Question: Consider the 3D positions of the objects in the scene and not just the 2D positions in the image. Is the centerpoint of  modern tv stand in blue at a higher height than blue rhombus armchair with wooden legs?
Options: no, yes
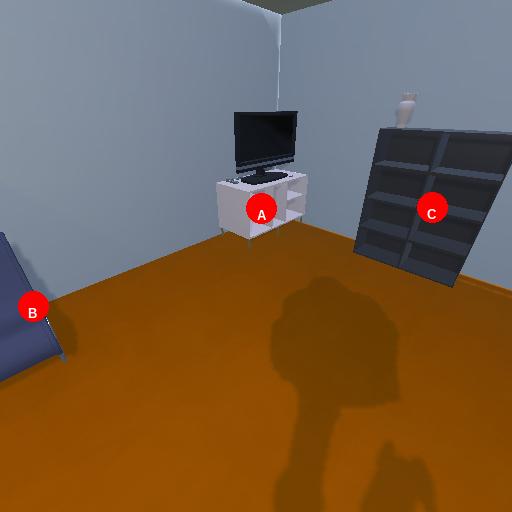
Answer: no